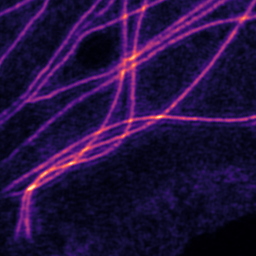
Label: Super-resolution Microtubules image